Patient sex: M
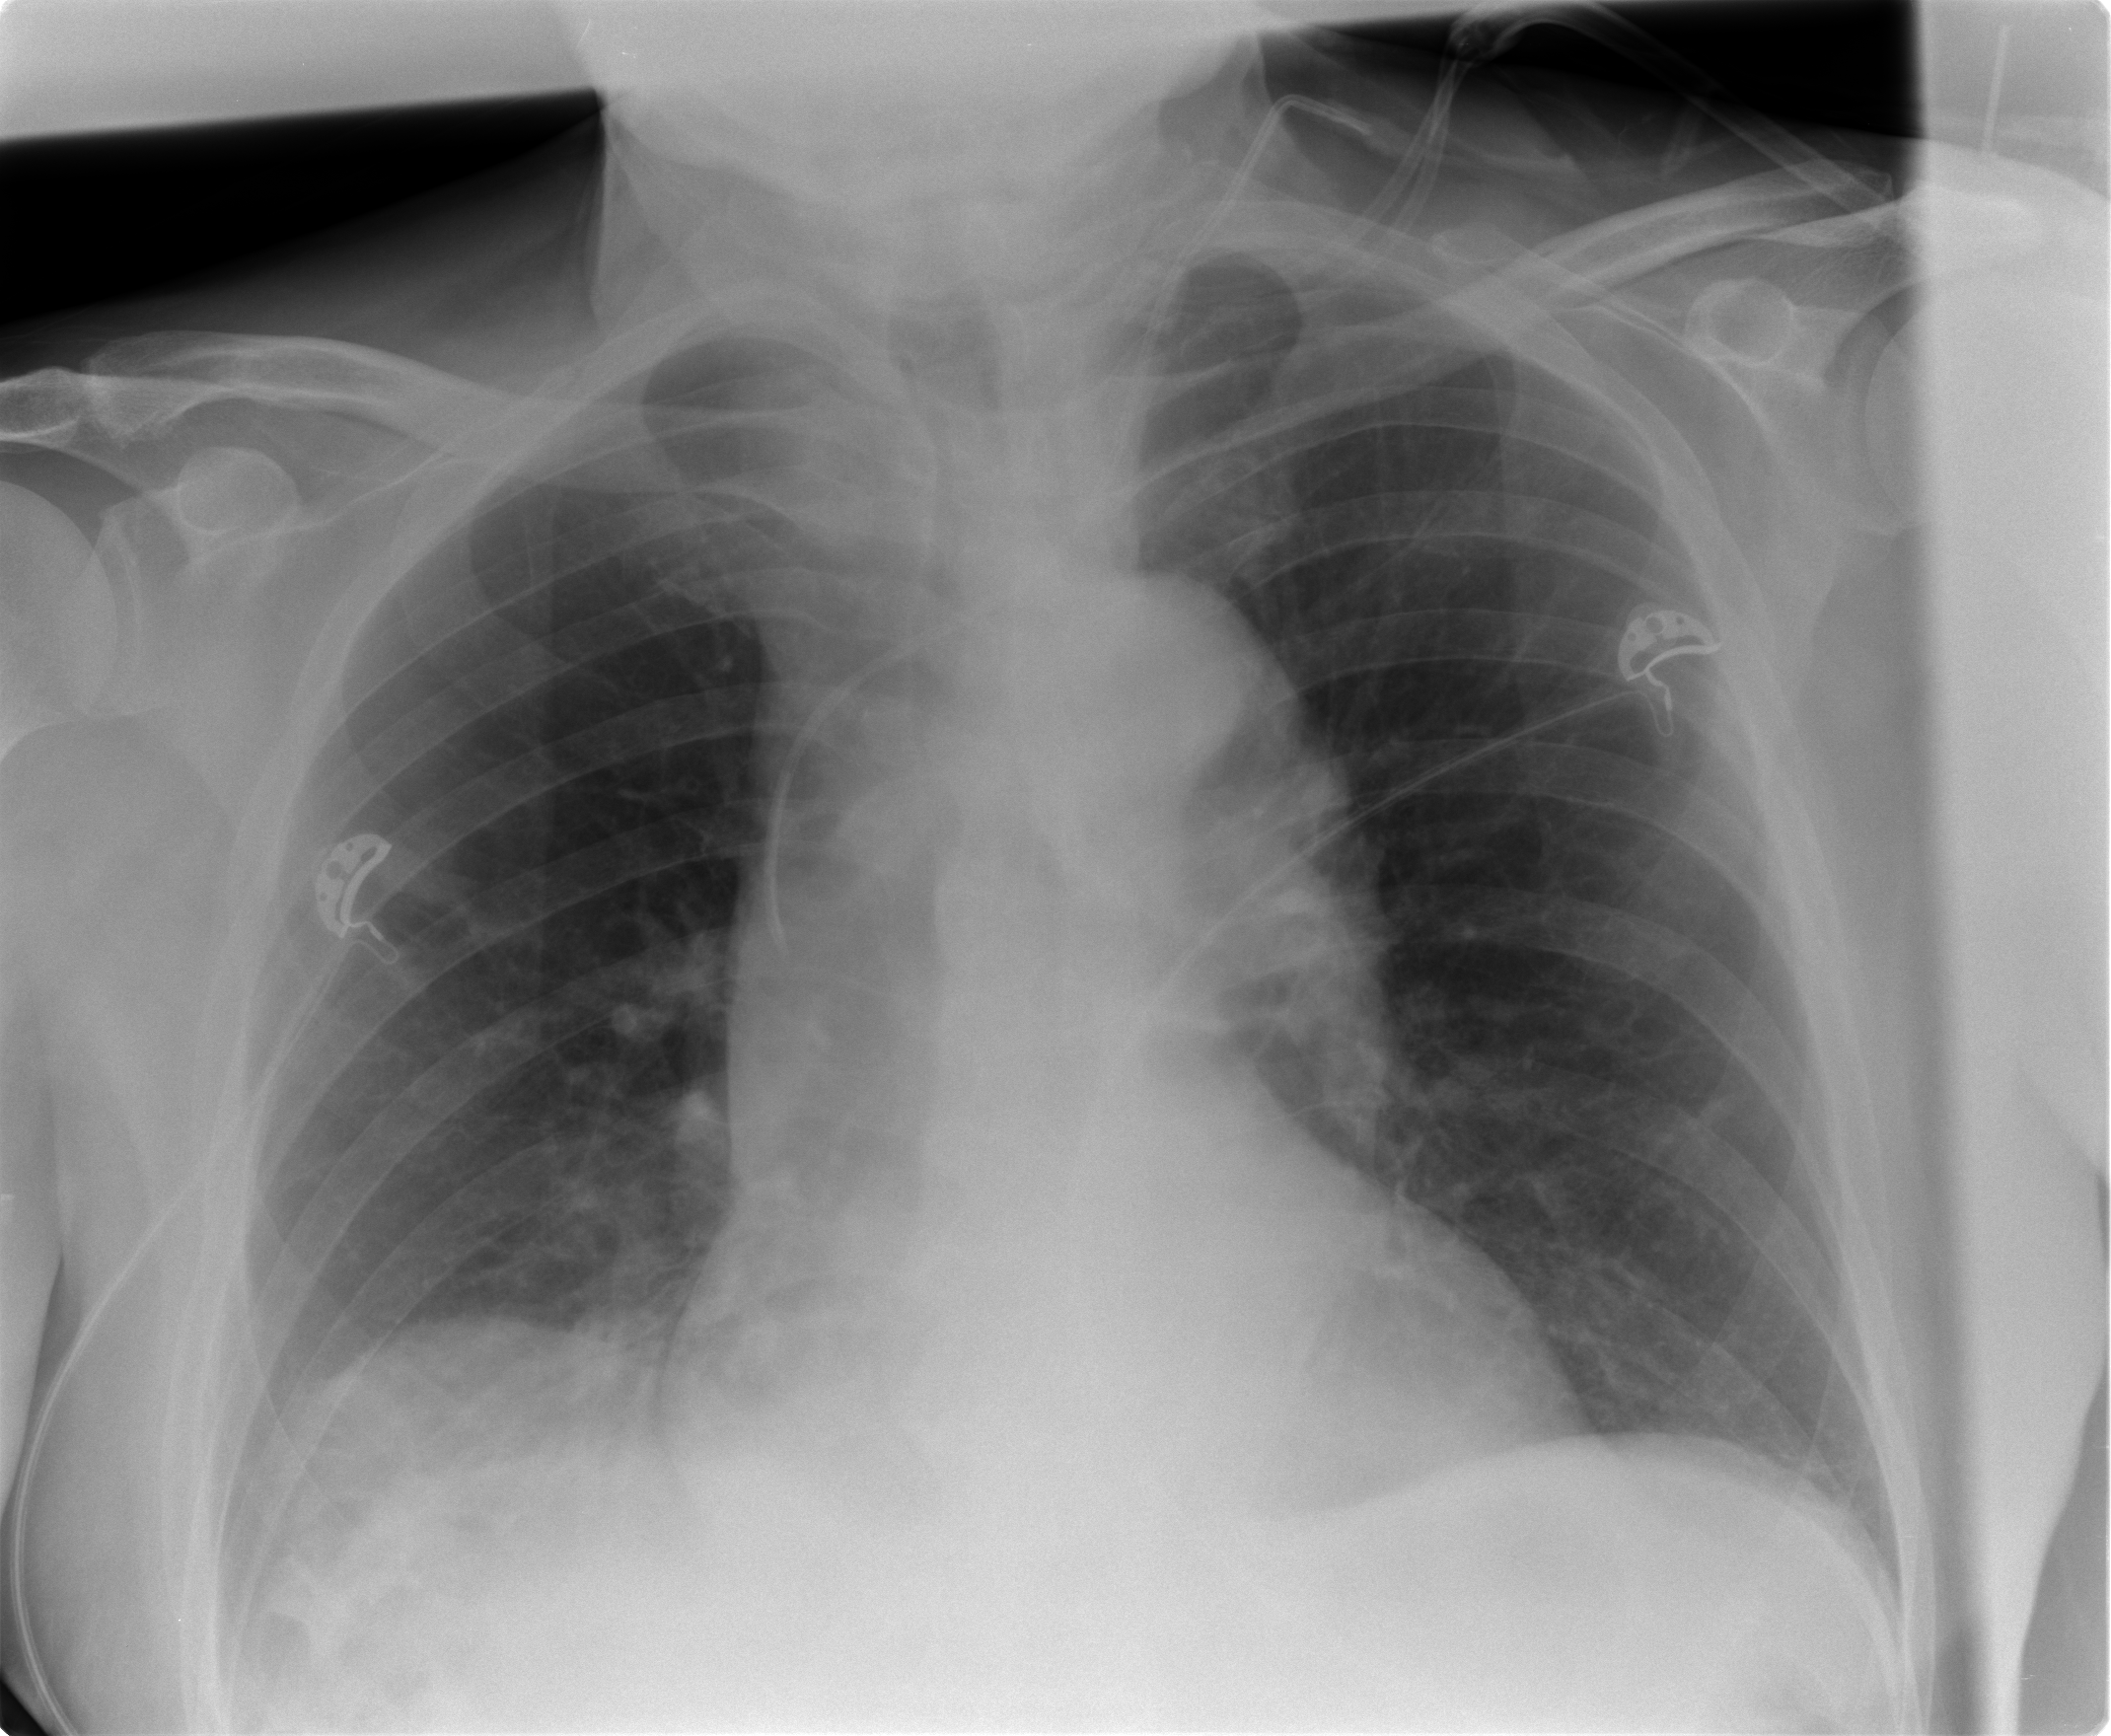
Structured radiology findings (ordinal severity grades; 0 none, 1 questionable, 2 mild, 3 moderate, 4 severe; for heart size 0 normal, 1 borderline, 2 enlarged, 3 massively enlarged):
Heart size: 2
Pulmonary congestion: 0
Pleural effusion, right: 0
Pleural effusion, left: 0
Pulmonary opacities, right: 0
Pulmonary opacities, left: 0
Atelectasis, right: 2
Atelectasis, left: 2